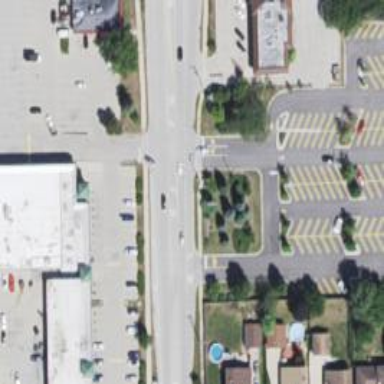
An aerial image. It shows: Footway with asphalt surface and crossing.